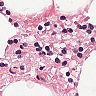
Metastatic tissue present: no